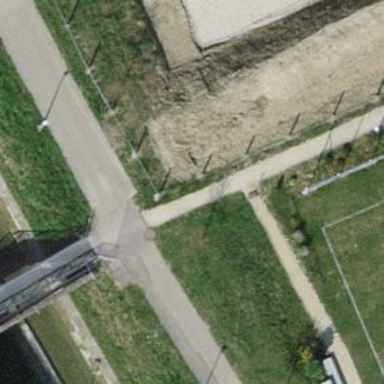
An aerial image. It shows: Fence.